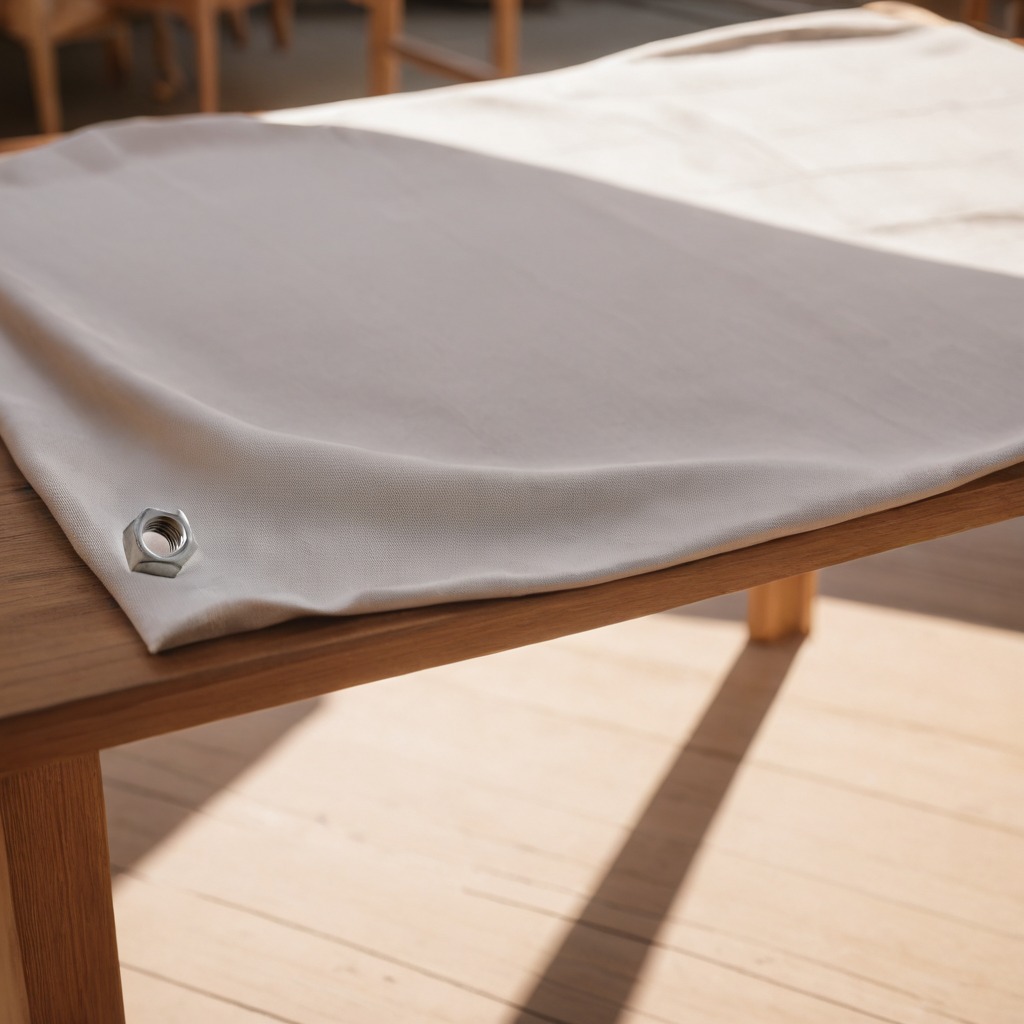
A metal nut lies on the wooden table.